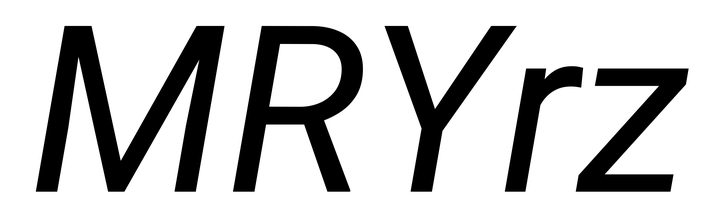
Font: Roboto-Italic_Italic